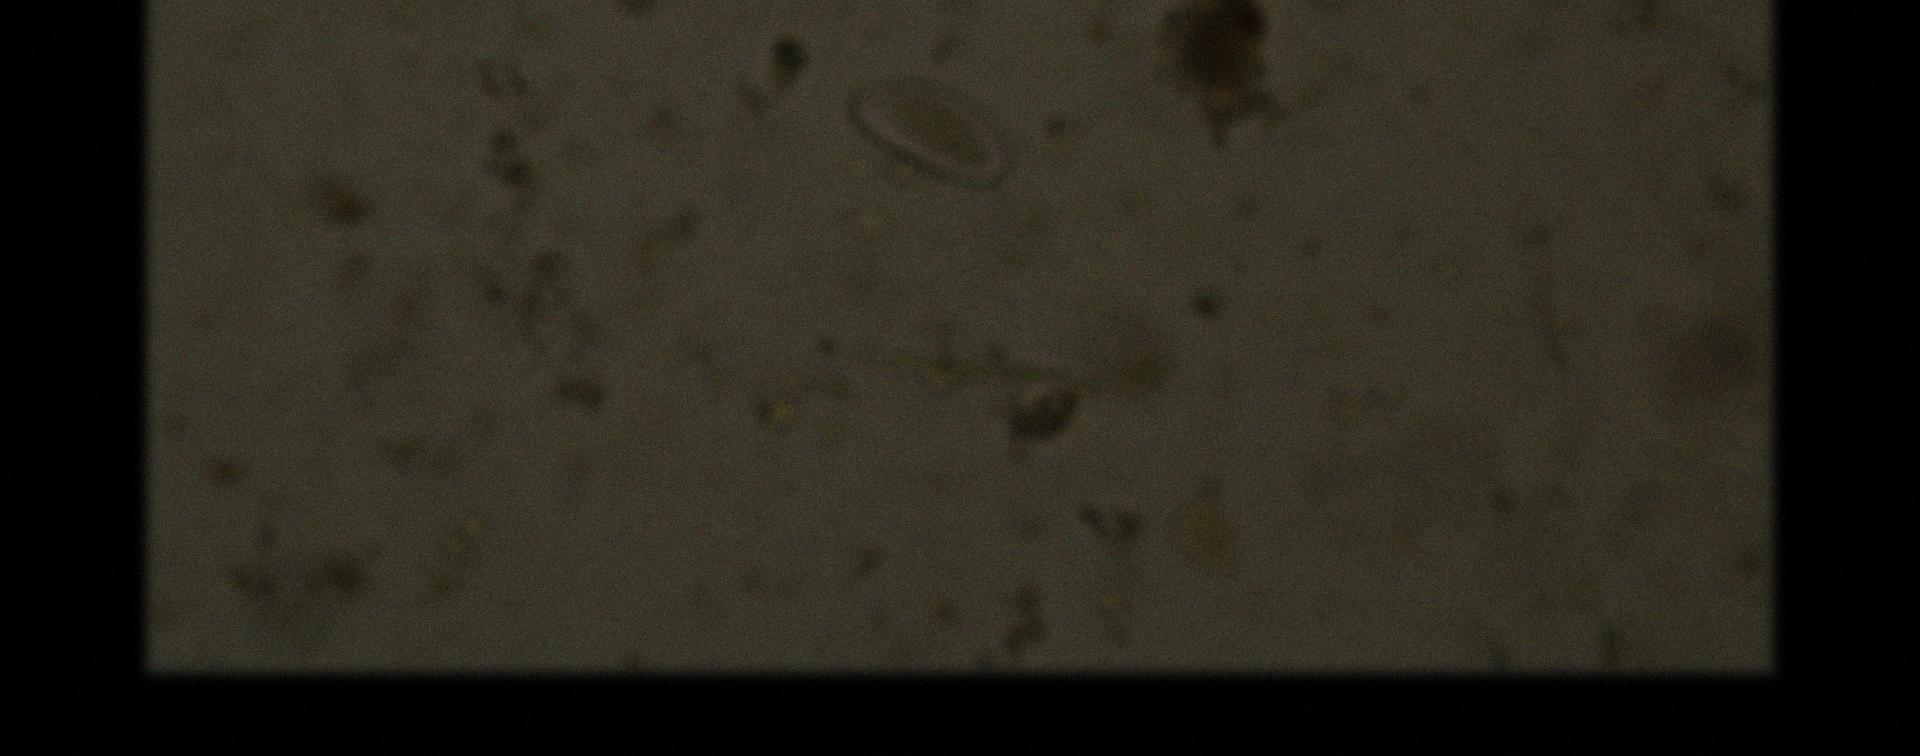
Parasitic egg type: Enterobius vermicularis